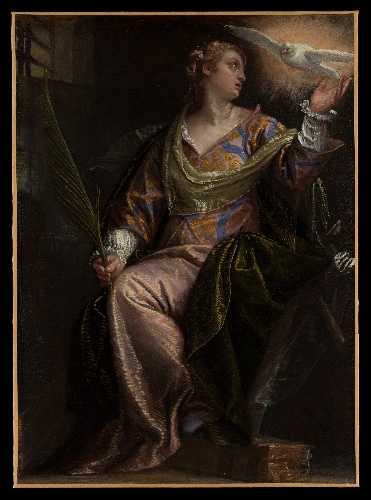
Title: Saint Catherine of Alexandria in Prison
Artist: Paolo Veronese (Paolo Caliari)
Artist bio: Italian, Verona 1528–1588 Venice
Date: ca. 1580–85
Object type: Painting
Classification: Paintings
Medium: Oil on canvas
Dimensions: 45 3/4 x 33 in. (116.2 x 83.8 cm)
Department: European Paintings
Credit line: Anonymous Gift, 1999
Accession year: 1999
Repository: Metropolitan Museum of Art, New York, NY
Tags: Prisons|Saint Catherine|Doves|Palms